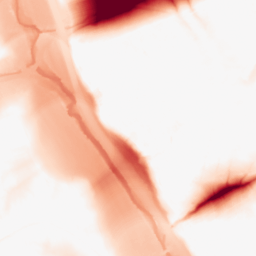
Category: morphological
Decomposition family: tophat
Decomposition parameters: size: 50
mode: black
Upsampling method: cubic_mitchell
Upsampling parameters: scale: 2
Upsampling scale: 2